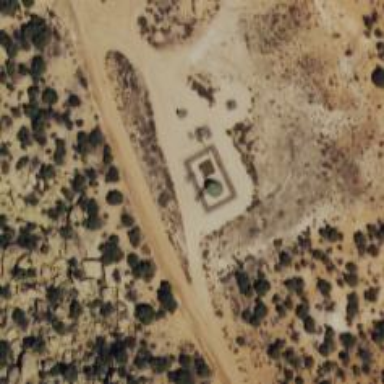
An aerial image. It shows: Storage tank that is man-made.